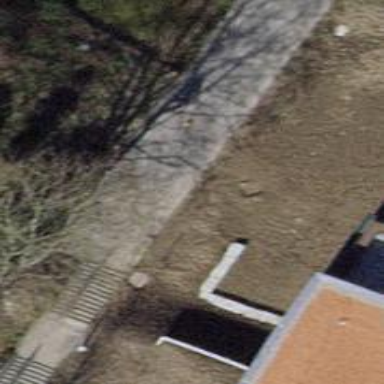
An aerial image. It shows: Concrete steps.